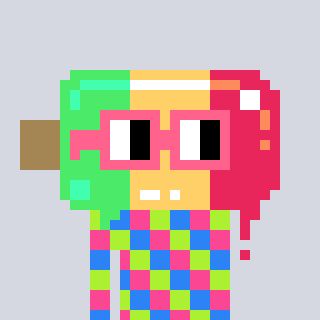
a pixel art character with square pink glasses, a icepop-shaped head and a bege-colored body on a cool background